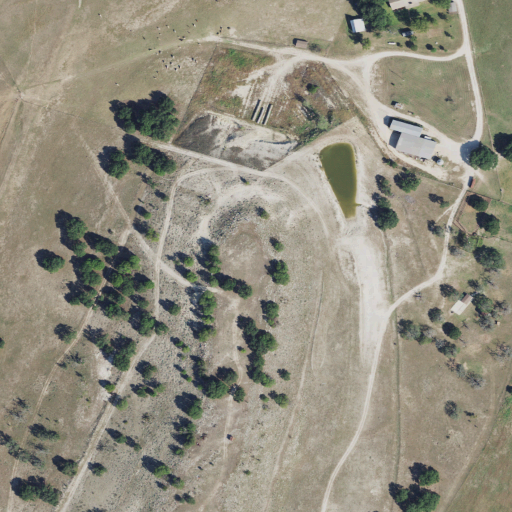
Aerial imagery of mountain in Texas named Becker Mountain containing shrub, grassland, open development, medium intensity development, and low intensity development